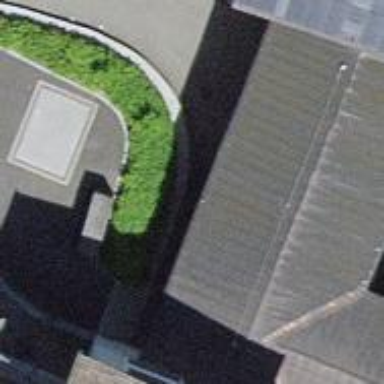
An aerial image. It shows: Asphalt footway that goes through building passage tunnel.